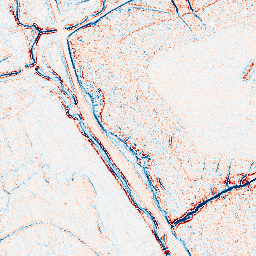
Category: edge_preserving
Decomposition family: anisotropic_diffusion
Decomposition parameters: iterations: 5
kappa: 50
gamma: 0.1
Upsampling method: sinc_blackman
Upsampling parameters: scale: 2
kernel_size: 16
Upsampling scale: 2